The plot is a time-scale (wavelet) decomposition of a bearing vibration signal. Determine the bearing's health state. Answer with exactly one of: normal, inner_race, outer_race, ball.
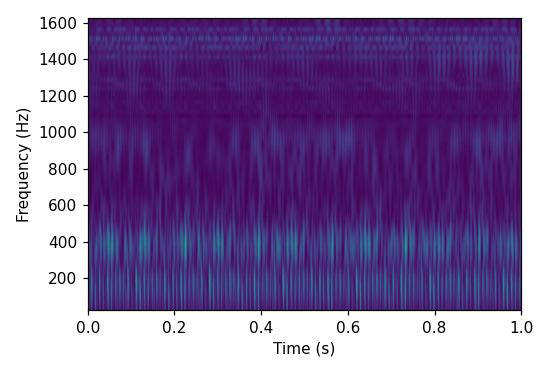
Answer: outer_race